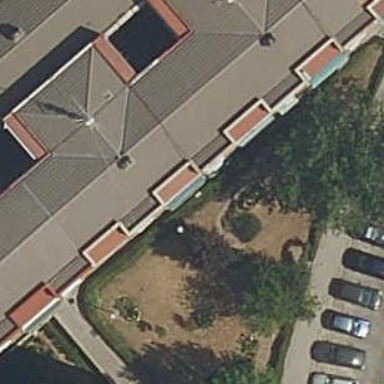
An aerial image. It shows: Garden with kerb barrier.